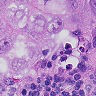
Metastatic tissue present: yes